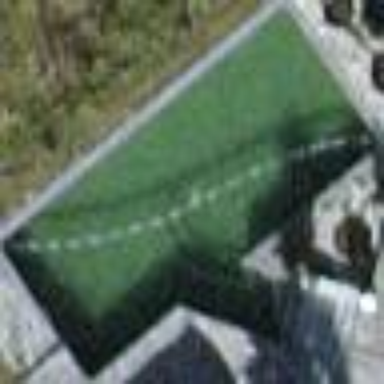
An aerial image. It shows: Swimming pool located in leisure land.